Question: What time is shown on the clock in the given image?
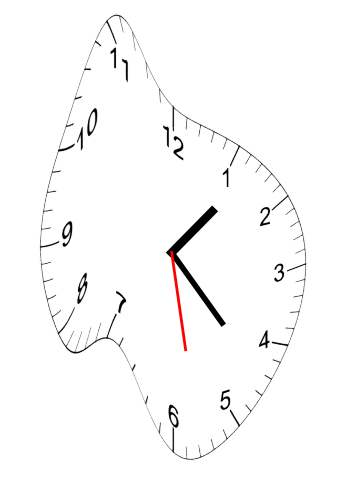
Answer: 01:22:28